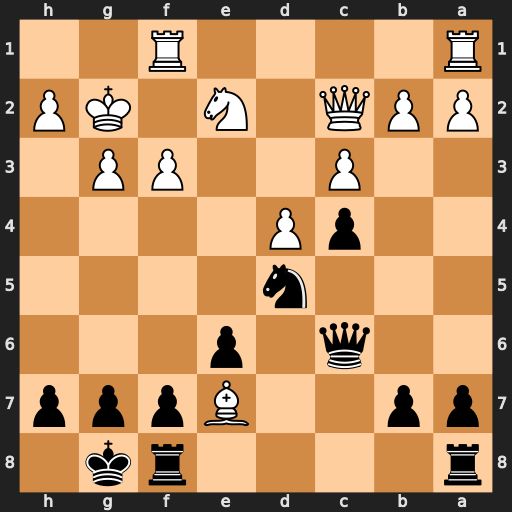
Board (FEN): r4rk1/pp2Bppp/2q1p3/3n4/2pP4/2P2PP1/PPQ1N1KP/R4R2
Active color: b
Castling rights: -
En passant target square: -
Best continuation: Ne3+ Kf2 Nxc2